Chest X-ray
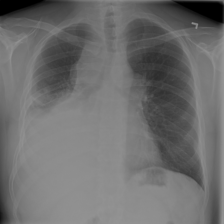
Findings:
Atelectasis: negative
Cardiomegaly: negative
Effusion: positive
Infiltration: negative
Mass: negative
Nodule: negative
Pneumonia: negative
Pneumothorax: negative
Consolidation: negative
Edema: negative
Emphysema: negative
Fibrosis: negative
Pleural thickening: negative
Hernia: negative